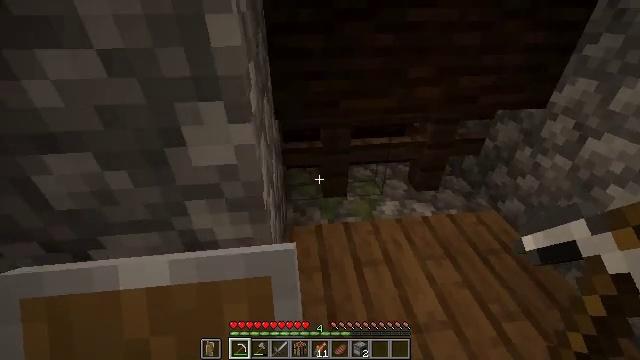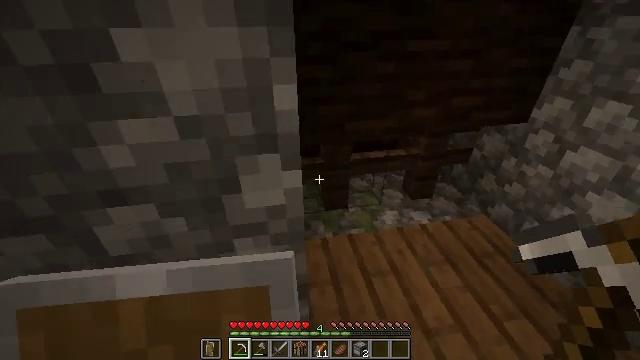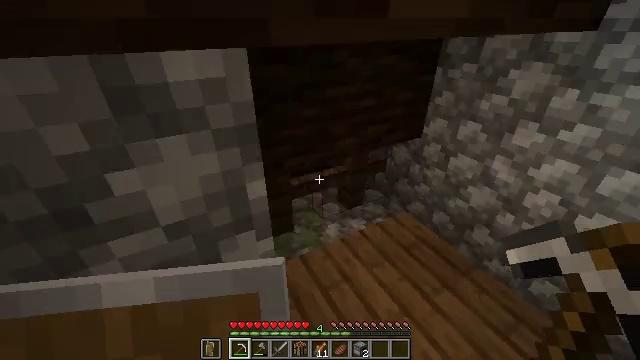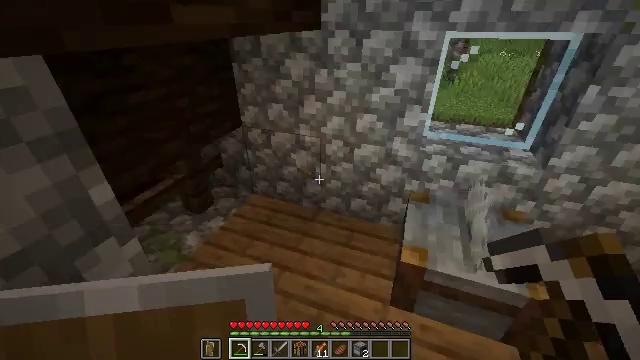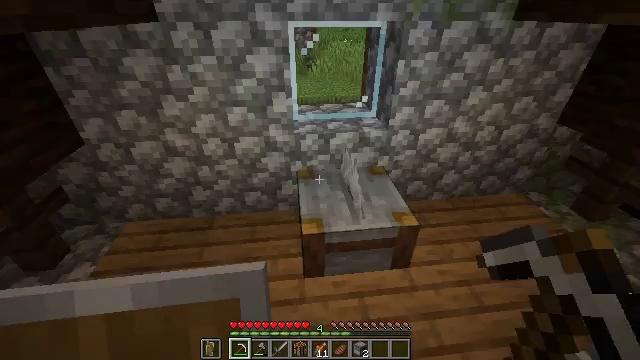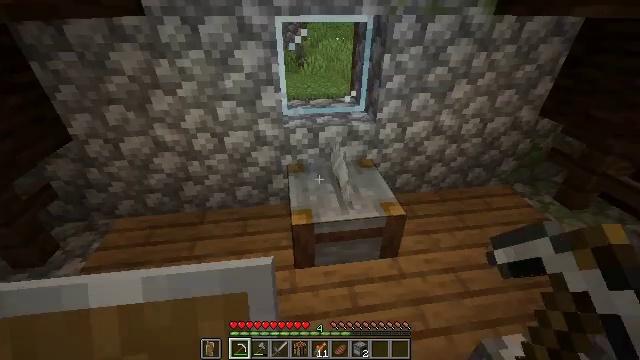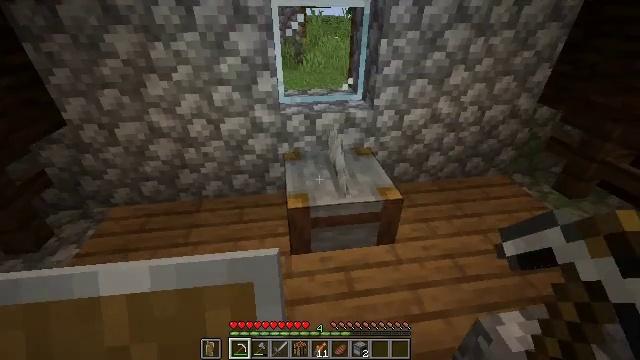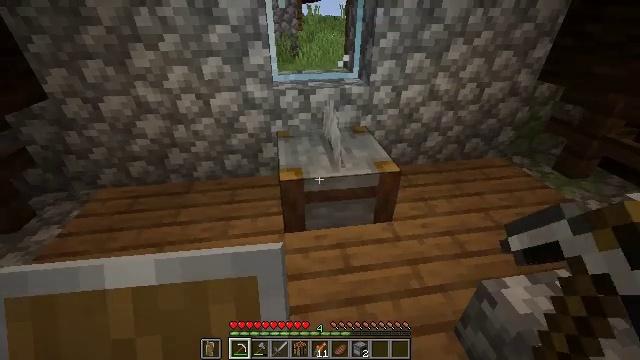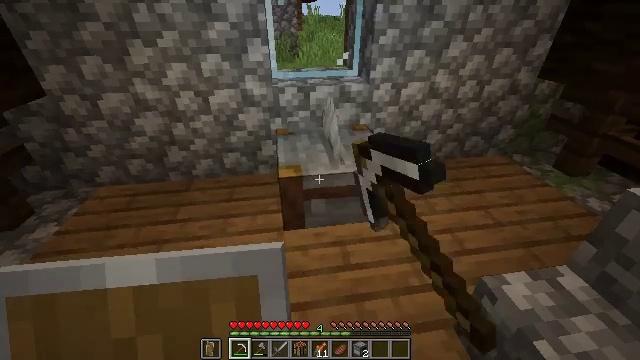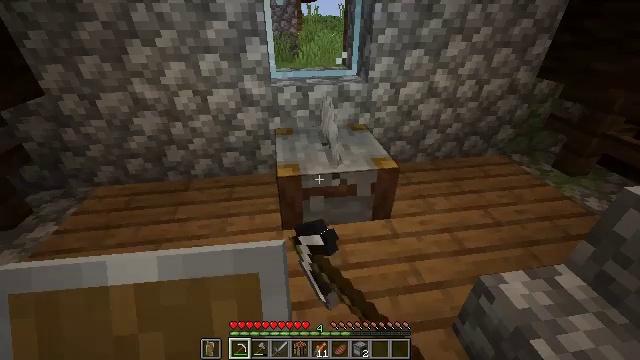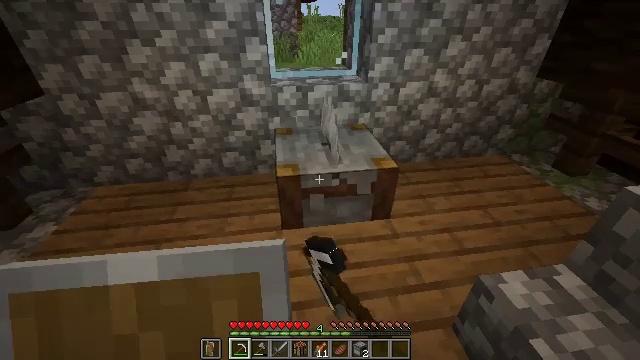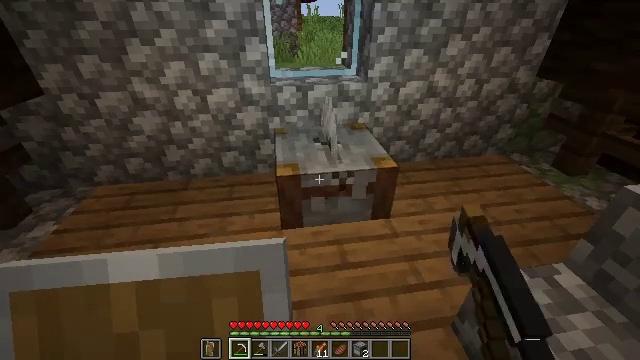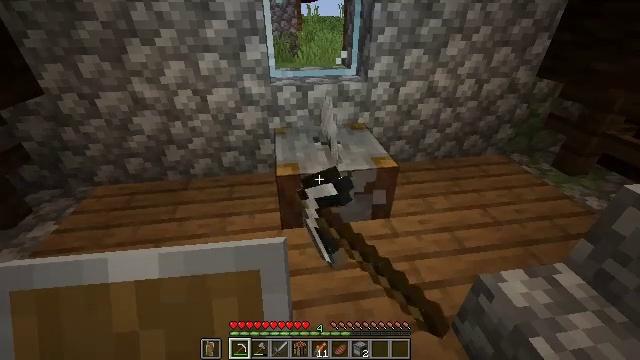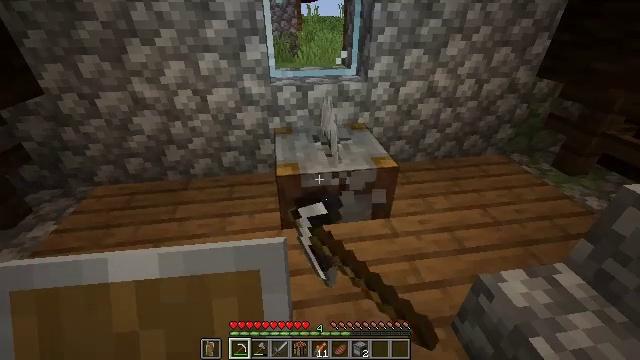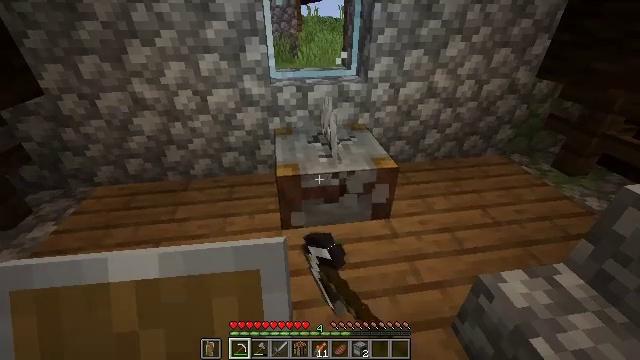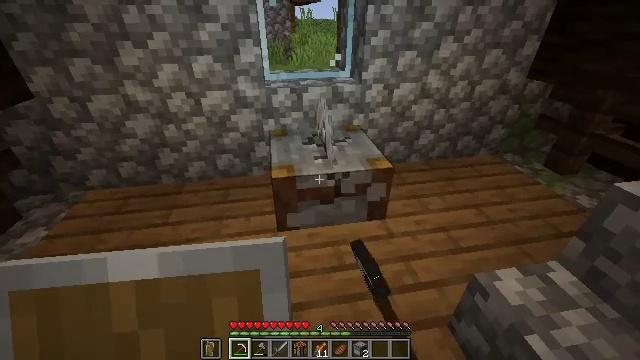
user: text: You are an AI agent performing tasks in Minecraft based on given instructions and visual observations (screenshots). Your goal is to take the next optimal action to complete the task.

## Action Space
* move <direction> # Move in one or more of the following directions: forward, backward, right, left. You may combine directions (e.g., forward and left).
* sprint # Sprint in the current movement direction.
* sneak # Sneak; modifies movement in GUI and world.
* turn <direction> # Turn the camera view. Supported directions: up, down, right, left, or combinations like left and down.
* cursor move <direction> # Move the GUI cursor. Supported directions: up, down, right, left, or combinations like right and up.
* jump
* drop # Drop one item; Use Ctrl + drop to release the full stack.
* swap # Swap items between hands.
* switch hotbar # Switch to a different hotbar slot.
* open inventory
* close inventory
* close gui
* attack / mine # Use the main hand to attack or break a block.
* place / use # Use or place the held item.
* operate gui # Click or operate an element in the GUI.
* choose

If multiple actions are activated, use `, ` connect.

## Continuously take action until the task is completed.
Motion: motion action
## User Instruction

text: Attack the stonecutter to pick it up.
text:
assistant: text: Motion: move back and move left, turn right
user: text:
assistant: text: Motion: move back, turn right and up
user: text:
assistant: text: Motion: move back, turn right
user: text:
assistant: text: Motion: turn right and down
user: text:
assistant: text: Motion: turn right
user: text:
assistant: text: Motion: no_op
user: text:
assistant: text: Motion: attack / mine
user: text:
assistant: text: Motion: attack / mine
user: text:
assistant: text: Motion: attack / mine
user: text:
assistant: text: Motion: attack / mine
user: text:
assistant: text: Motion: attack / mine
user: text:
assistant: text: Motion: attack / mine
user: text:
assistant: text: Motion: attack / mine
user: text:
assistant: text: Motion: attack / mine
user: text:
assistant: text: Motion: turn right, attack / mine
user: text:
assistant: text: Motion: attack / mine
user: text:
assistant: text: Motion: attack / mine
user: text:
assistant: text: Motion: attack / mine
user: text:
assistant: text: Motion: attack / mine
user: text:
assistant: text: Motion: attack / mine
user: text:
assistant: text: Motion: attack / mine
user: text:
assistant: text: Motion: attack / mine
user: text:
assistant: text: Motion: attack / mine
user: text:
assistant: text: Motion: attack / mine
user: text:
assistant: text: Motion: attack / mine
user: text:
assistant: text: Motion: attack / mine
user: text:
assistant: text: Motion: attack / mine
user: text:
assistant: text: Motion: attack / mine
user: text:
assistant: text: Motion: attack / mine
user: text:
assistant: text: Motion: attack / mine